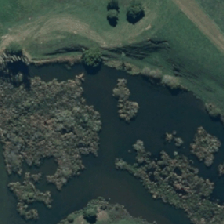
Land cover: herbaceous_freshwater_vege